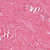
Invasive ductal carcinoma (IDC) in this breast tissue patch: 0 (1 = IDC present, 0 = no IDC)